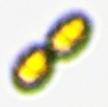
Label: Margalefidinium